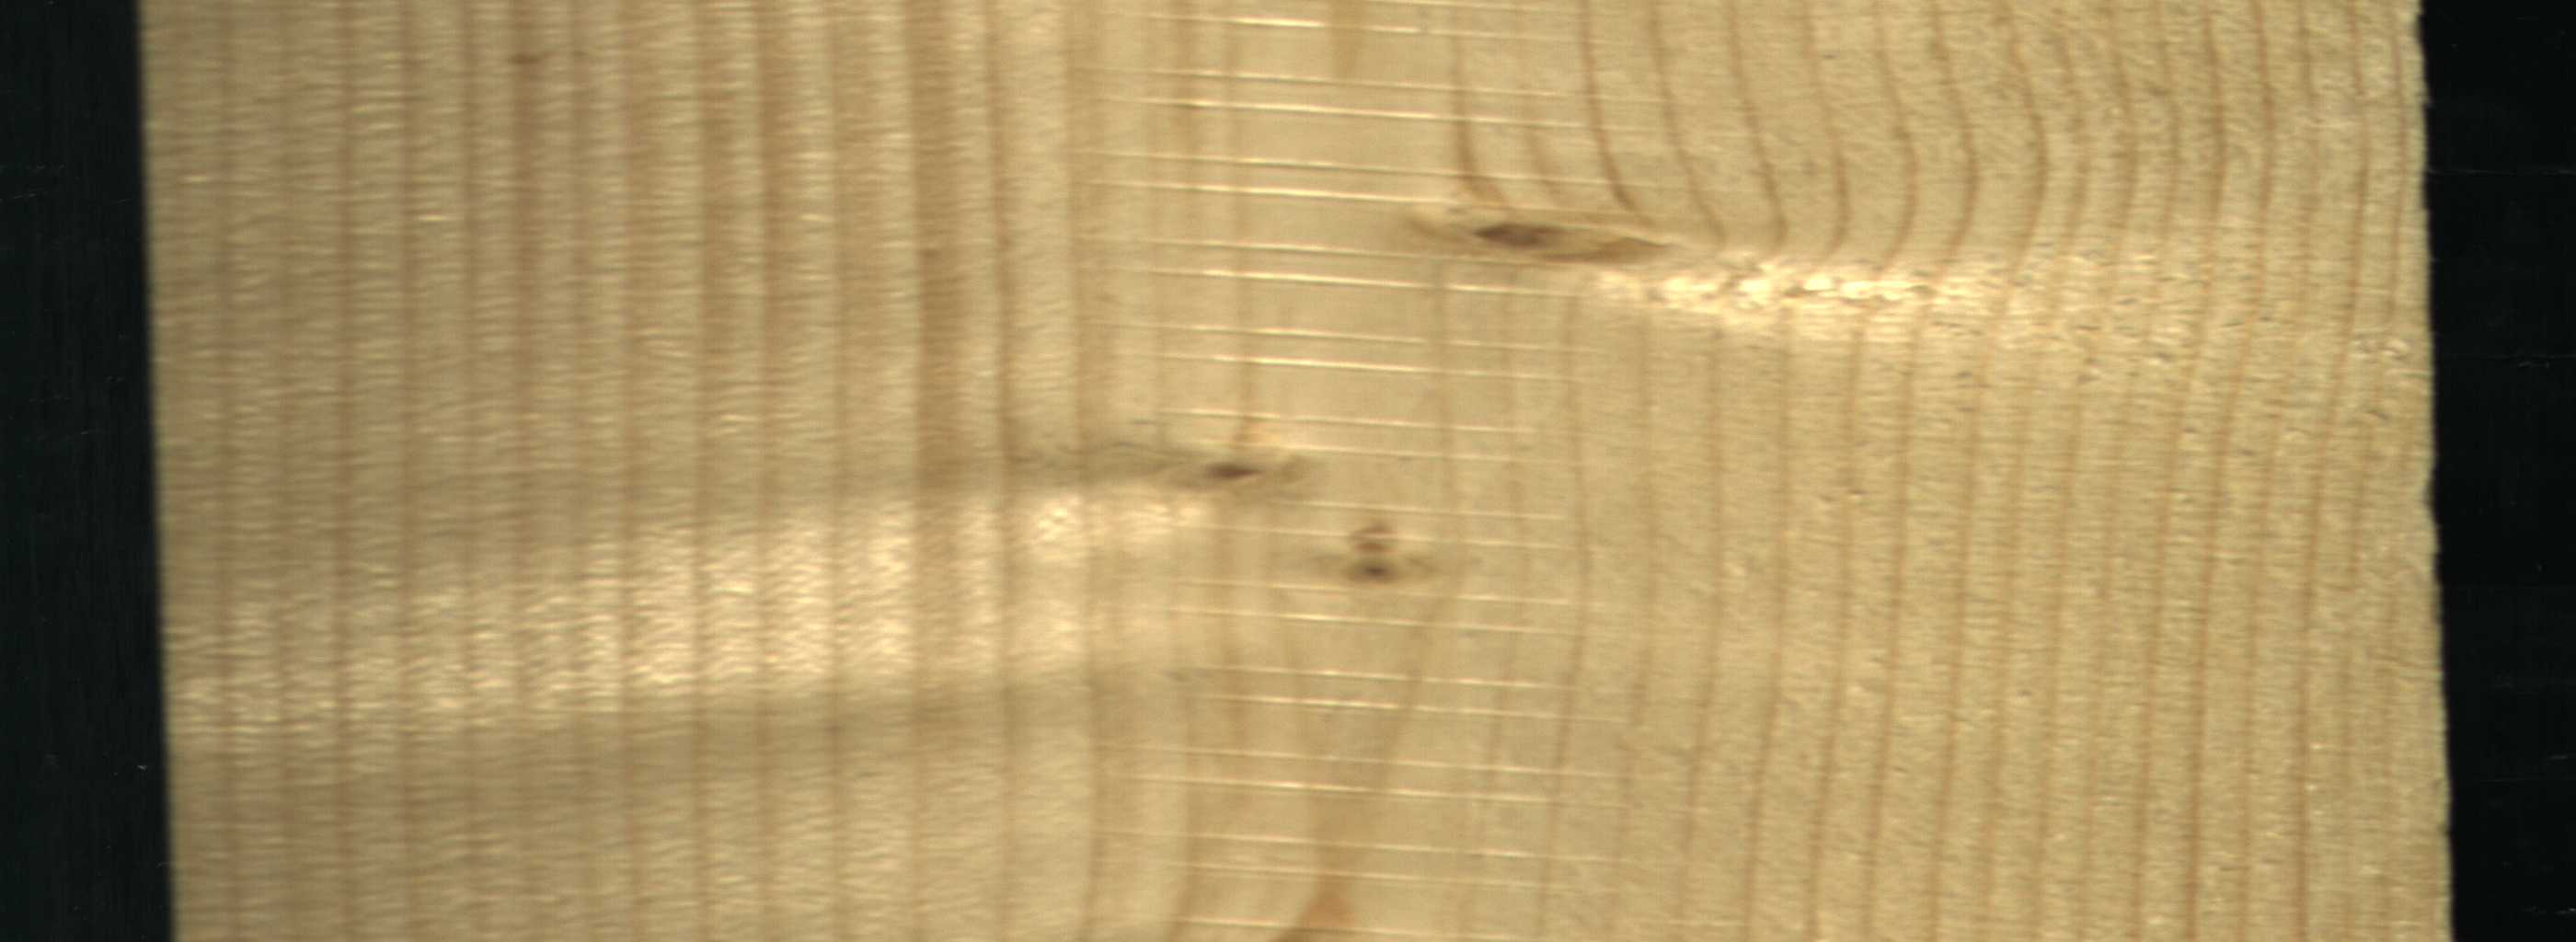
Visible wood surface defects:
Live_Knot
Live_Knot
Live_Knot